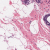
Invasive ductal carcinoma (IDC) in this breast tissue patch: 0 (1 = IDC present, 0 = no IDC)